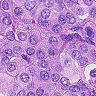
Metastatic tissue present: yes